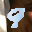
Label: 9